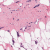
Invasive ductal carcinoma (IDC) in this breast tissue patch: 1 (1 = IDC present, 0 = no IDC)